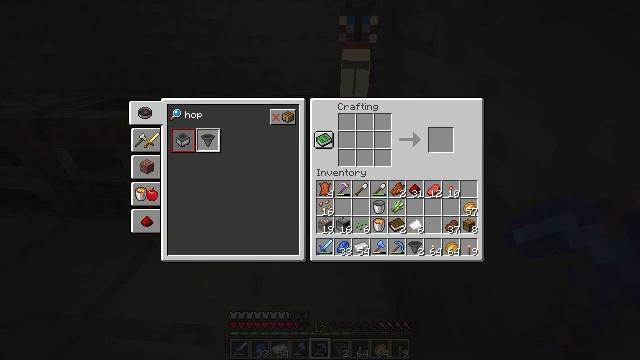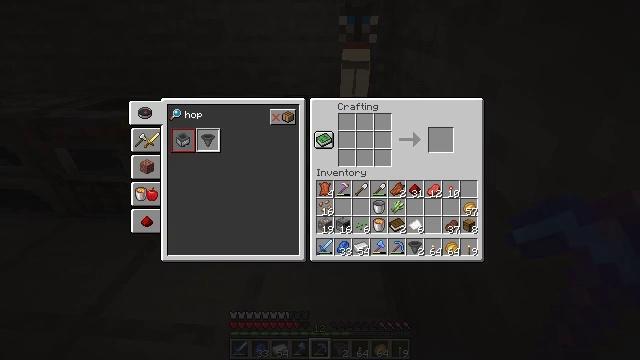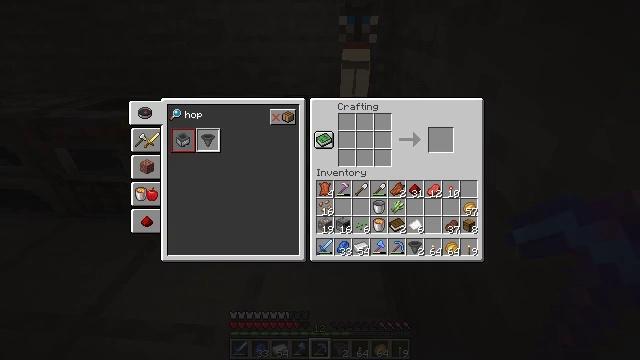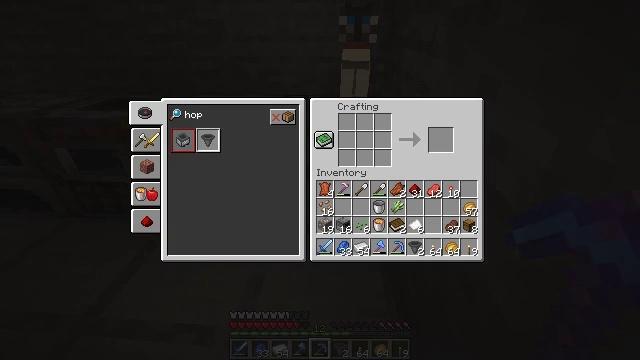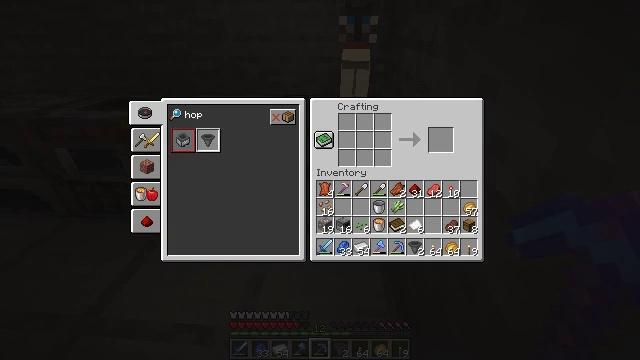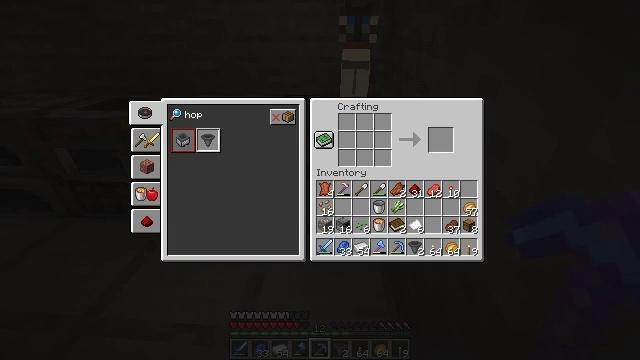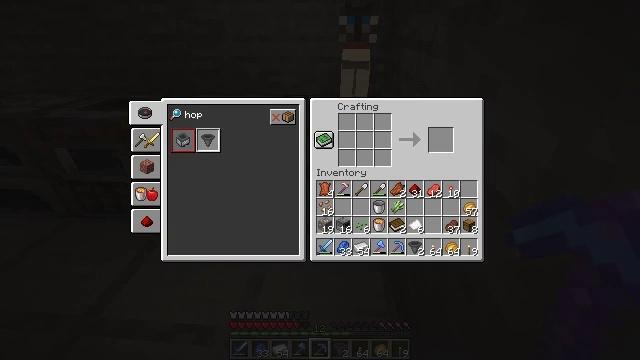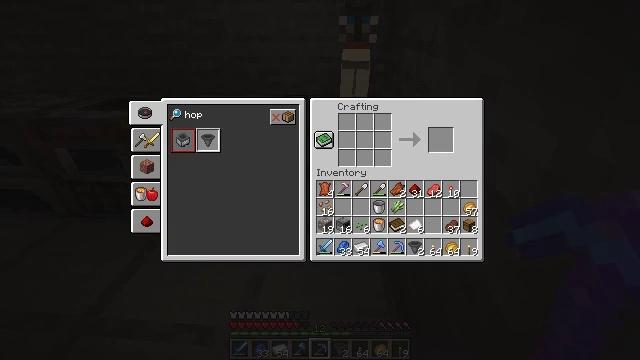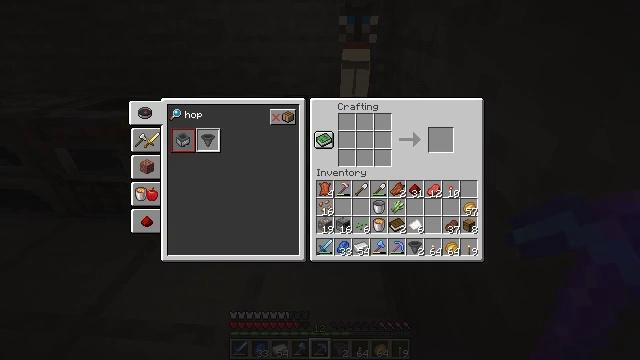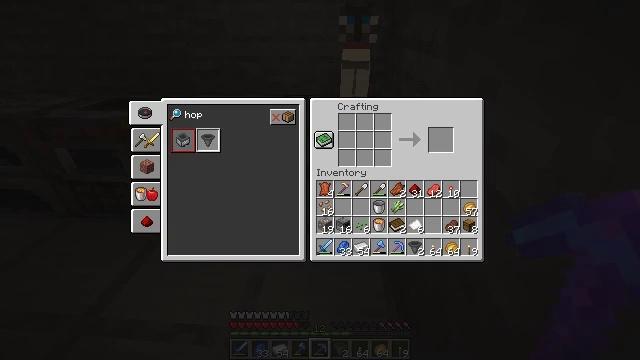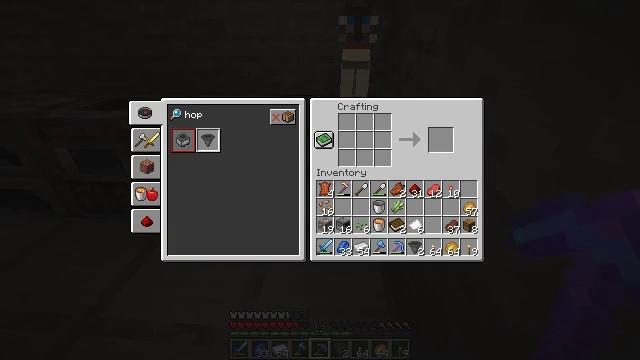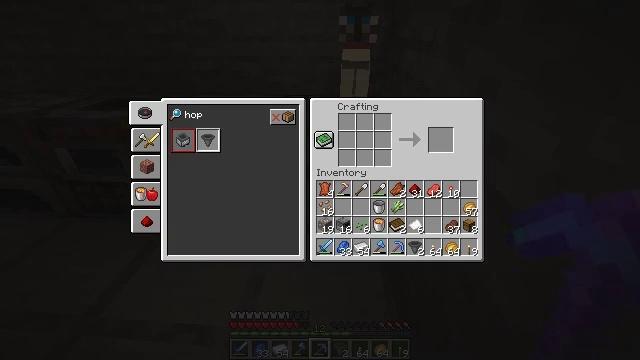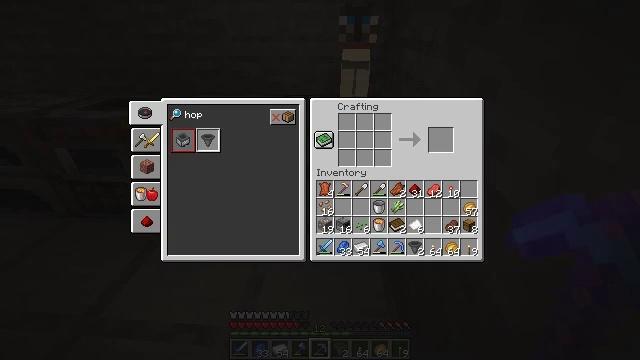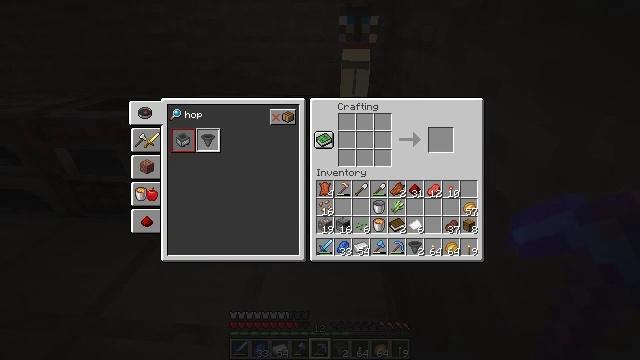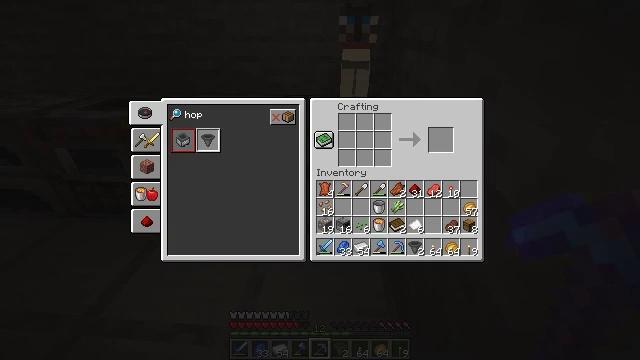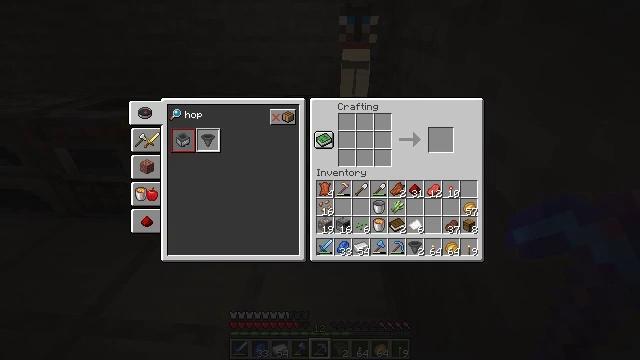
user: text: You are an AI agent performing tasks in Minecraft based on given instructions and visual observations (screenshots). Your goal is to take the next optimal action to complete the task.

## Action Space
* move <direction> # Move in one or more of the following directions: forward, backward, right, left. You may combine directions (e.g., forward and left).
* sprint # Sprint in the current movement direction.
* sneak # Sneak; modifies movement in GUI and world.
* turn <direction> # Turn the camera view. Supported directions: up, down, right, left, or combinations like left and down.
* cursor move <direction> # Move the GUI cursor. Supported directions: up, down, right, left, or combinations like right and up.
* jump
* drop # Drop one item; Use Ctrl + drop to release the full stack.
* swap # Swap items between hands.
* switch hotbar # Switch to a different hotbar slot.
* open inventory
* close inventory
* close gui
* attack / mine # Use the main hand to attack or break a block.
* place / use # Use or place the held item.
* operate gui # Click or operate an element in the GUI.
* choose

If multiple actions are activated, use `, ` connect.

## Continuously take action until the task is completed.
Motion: motion action
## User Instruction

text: Open the crafting table and craft a minecart with iron ingots.
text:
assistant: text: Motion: no_op
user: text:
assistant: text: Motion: no_op
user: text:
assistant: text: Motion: no_op
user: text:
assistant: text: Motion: no_op
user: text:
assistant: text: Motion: no_op
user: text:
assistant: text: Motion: no_op
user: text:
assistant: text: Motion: no_op
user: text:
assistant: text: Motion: no_op
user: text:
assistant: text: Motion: no_op
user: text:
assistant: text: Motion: no_op
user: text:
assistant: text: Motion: no_op
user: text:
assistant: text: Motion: no_op
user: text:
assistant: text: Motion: no_op
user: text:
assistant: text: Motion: no_op
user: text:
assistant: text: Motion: no_op
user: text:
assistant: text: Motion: no_op
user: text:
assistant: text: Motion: no_op
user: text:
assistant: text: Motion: no_op
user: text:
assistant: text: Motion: no_op
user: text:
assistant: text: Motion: no_op
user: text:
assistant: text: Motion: no_op
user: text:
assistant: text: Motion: no_op
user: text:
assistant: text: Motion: no_op
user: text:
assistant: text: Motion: no_op
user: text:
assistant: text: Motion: no_op
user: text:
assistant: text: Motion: no_op
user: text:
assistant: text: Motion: no_op
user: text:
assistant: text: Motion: no_op
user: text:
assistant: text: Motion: no_op
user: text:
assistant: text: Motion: no_op